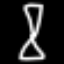
Label: hourglass